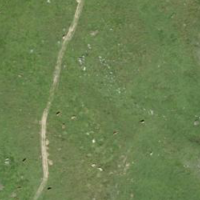
EUNIS habitat code: 26
Species observed at this site:
Oenanthe oenanthe
Prunella collaris